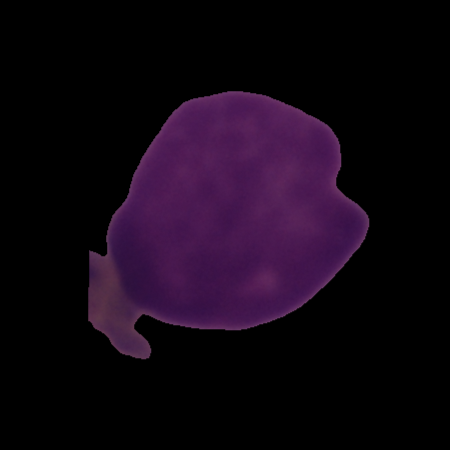
Label: cancer